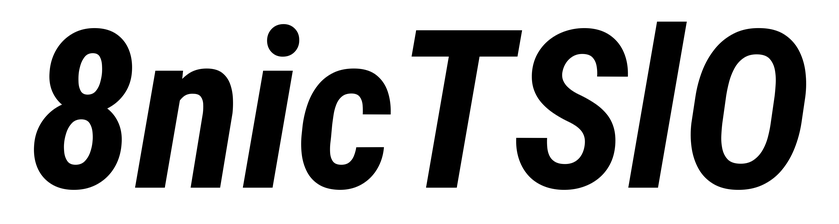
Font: Roboto-Italic_Condensed_Bold_Italic